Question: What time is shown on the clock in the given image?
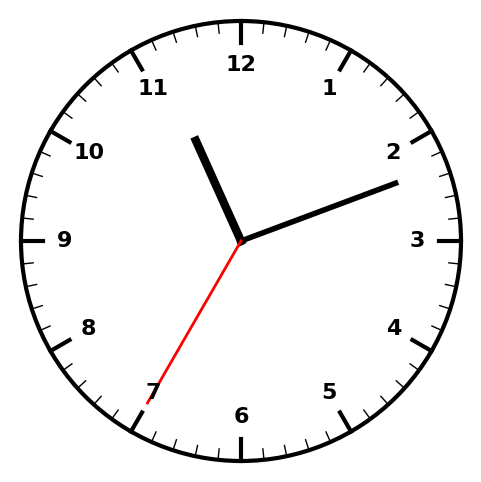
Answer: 11:11:35